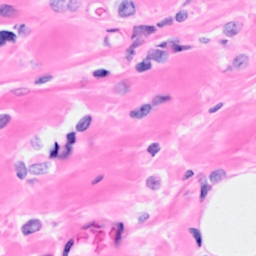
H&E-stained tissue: Breast